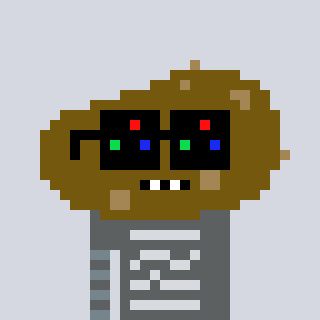
a pixel art character with square black sunglasses, a potato-shaped head and a grayscale-colored body on a cool background